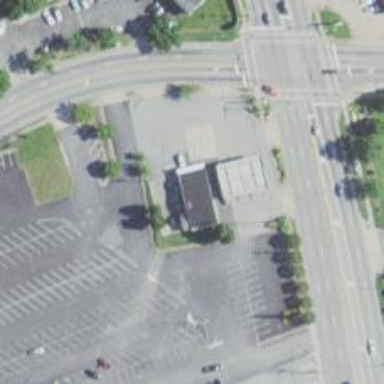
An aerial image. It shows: Convenience shop.